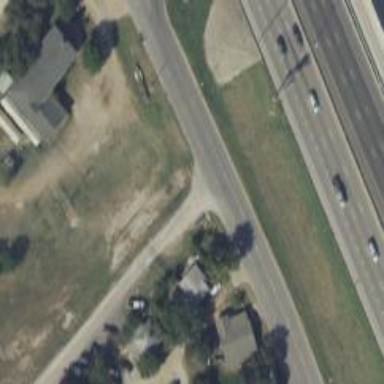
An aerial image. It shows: Secondary road with frontage road alongside.